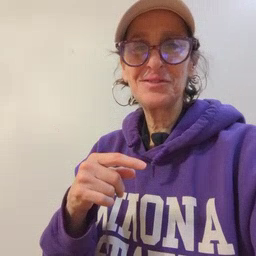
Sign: ear